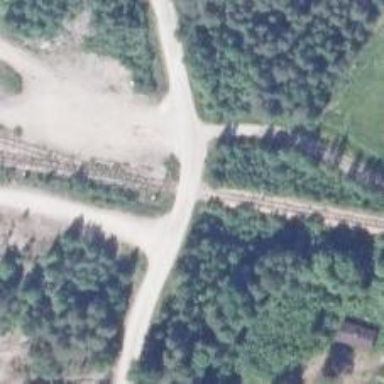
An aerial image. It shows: Level crossing with saltire marking.